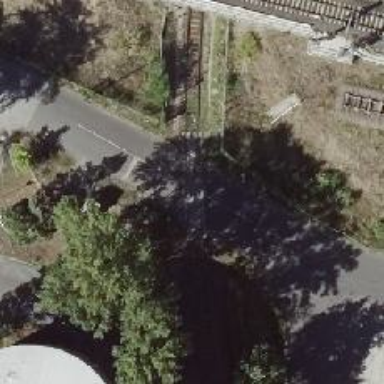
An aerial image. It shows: Level crossing with lights and saltire barrier.